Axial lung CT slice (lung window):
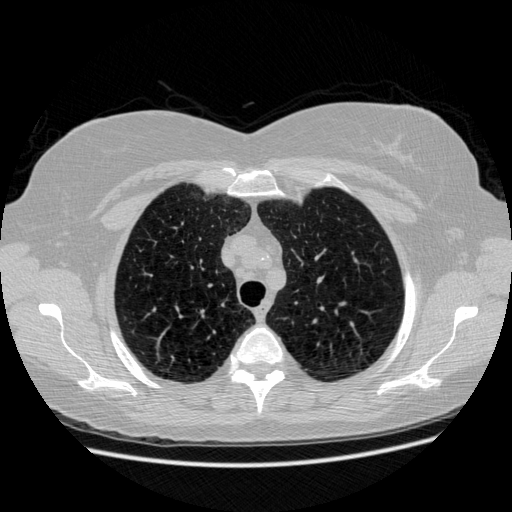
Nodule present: no